Aerial crown-view tile of a tropical tree (Barro Colorado Island, Panama), acquired 20250317:
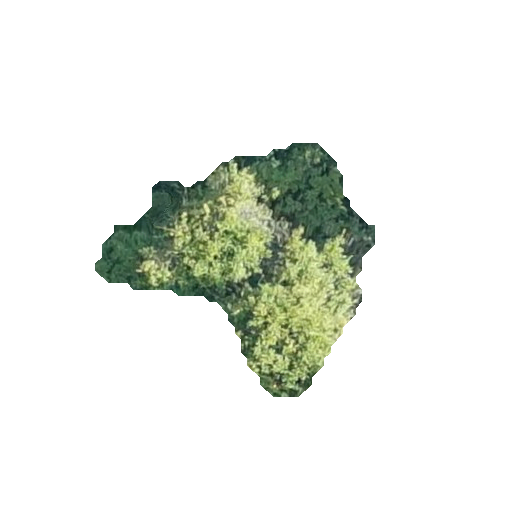
Species: Alseis blackiana
GBIF accepted scientific name: Alseis blackiana
Crown area: 57.873 m²